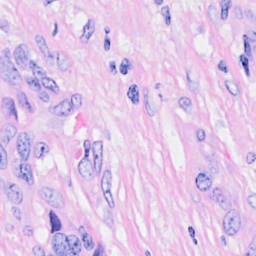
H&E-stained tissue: Breast